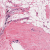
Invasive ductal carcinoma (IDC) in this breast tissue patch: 0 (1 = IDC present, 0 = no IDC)